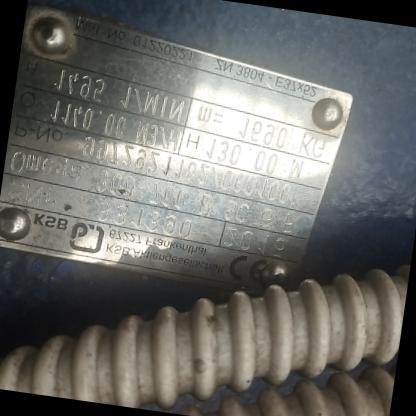
Klasa: tabliczka-znamionowa